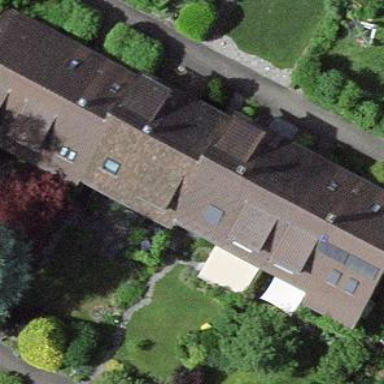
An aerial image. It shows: Terrace-style building with gabled roof.